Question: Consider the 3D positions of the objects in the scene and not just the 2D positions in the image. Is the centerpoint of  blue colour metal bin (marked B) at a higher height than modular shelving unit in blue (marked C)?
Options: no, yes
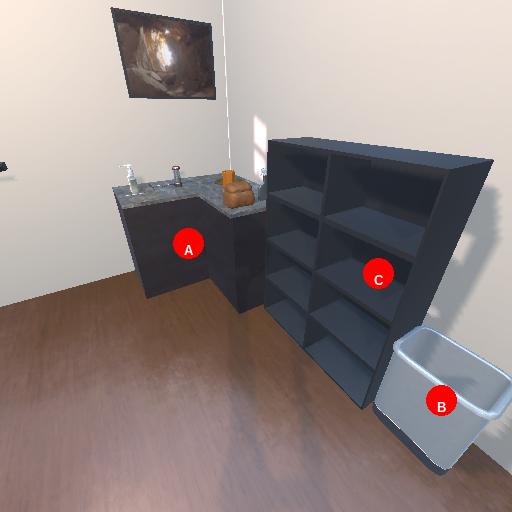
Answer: no